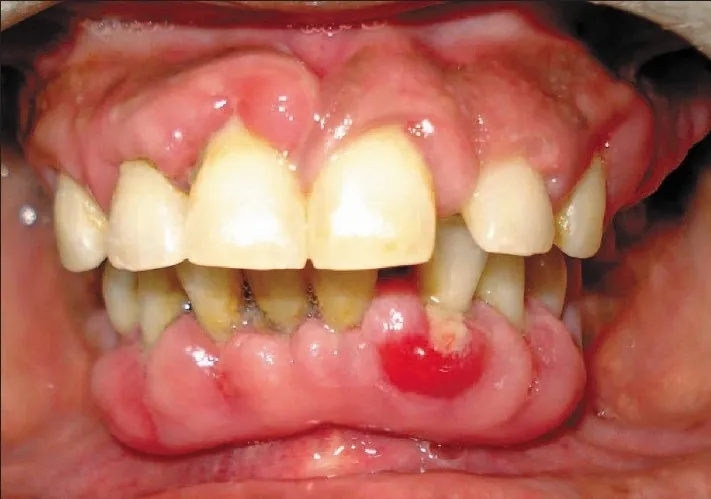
Front view at baseline.
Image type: medical_photograph (other_medical_photograph)